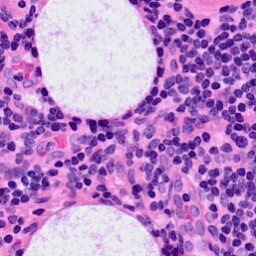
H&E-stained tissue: LymphNode